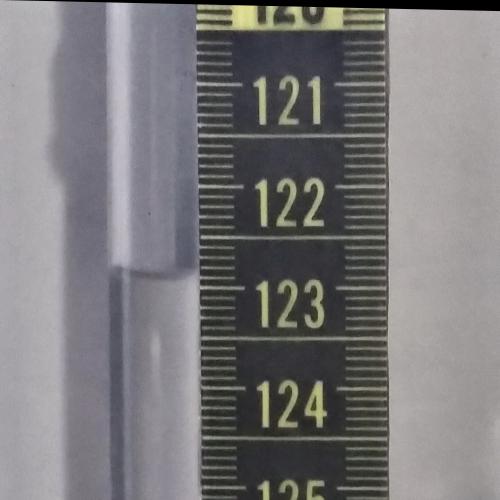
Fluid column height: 122.9 cm